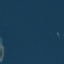
Land use / land cover: SeaLake